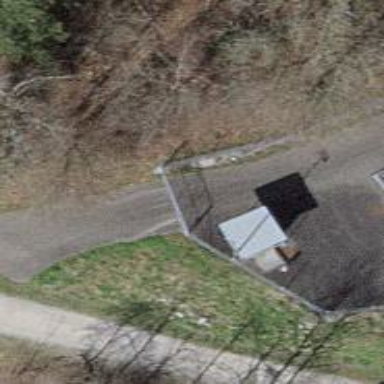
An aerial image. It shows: Fence.